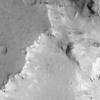
Label: not_dusty